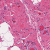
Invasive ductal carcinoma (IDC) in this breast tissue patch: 0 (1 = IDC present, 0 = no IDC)